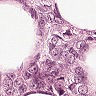
Metastatic tissue present: yes